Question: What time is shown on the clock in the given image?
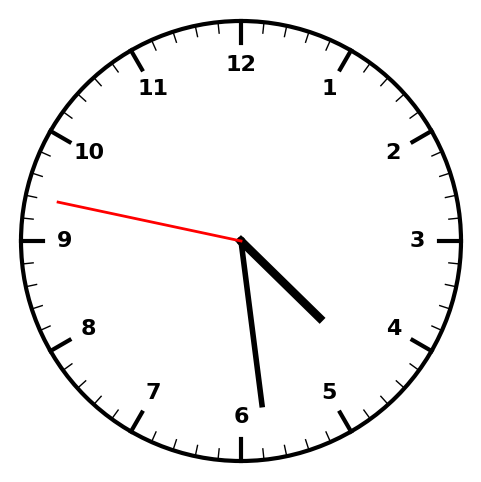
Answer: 04:28:47